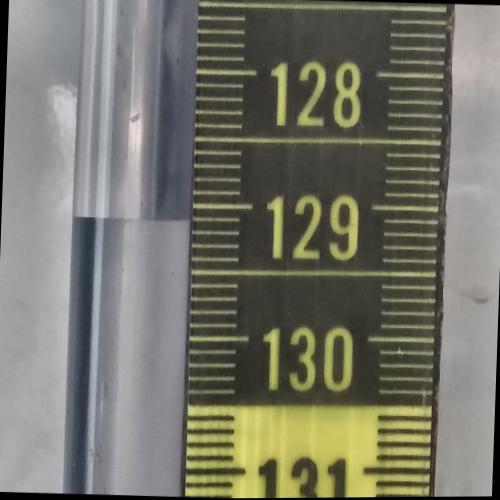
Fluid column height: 129.1 cm